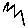
Label: zigzag